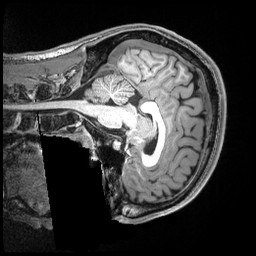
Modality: T1w
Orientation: sagittal
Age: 19
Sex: male